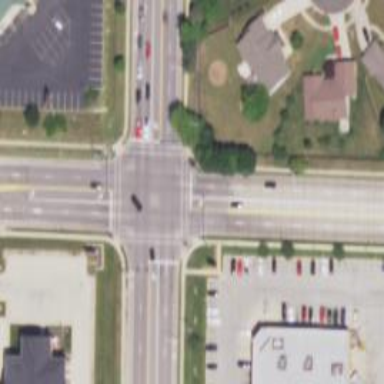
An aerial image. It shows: Crossing with marked lines on the road.